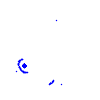
Particle: pion